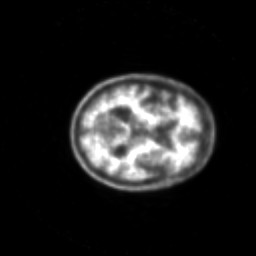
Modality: PET
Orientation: axial
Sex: female
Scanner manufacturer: siemens